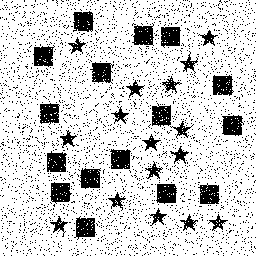
Squares: 16
Triangles: 0
Stars: 16
Total shapes: 32